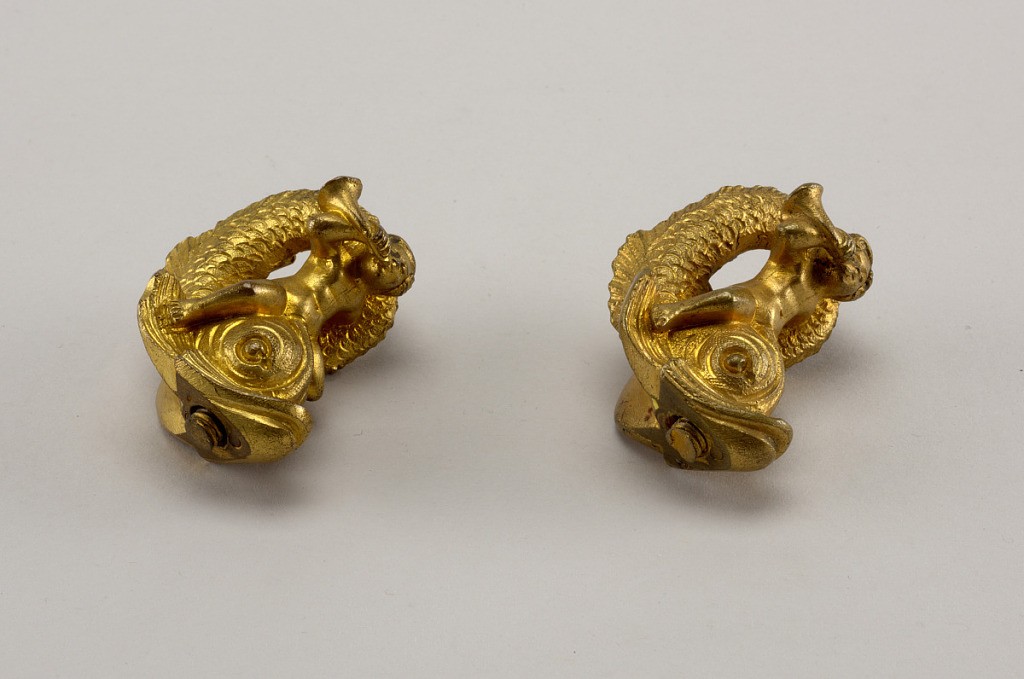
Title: Finial
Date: ca. 1750
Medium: Fire-gilt bronze
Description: fish